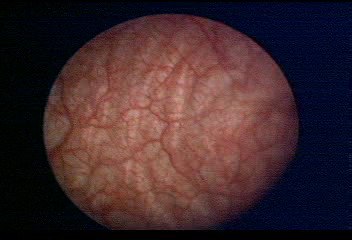
Modality: WLC
Class: Normal mucosa
Bladder cancer association: No